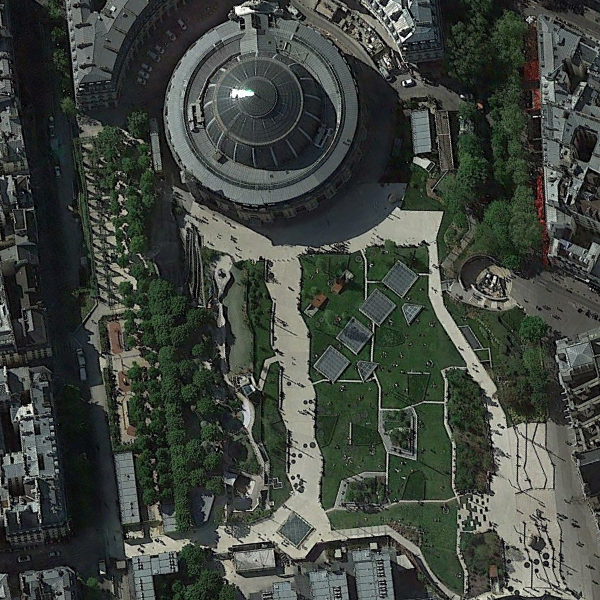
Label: Square